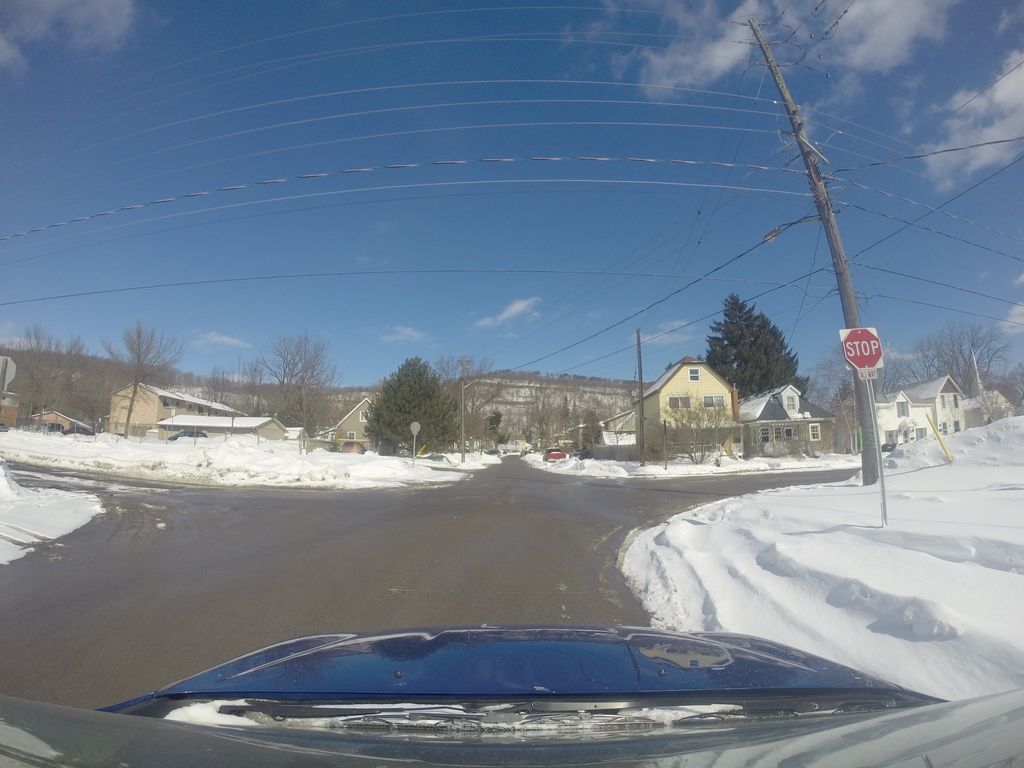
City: hamilton